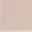
Piece: xx